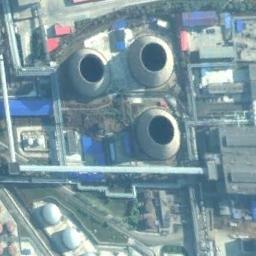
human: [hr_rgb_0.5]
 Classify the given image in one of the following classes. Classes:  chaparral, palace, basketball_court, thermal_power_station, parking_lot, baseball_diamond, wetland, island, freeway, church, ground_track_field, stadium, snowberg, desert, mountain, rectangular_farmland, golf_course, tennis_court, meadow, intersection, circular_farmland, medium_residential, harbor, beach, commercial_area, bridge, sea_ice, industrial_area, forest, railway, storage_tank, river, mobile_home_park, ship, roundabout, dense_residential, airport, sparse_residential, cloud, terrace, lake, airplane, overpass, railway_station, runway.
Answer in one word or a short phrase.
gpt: thermal_power_station